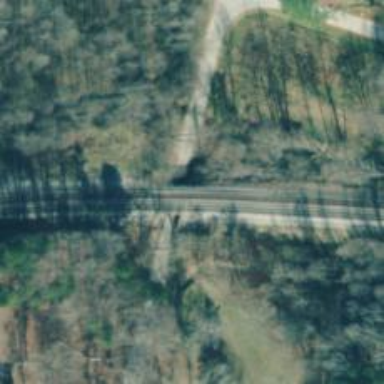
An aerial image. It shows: Bridge over railway line.